Question: I've got an image that I want to display as it does on the x-axis but I don't want the repeating property on the y-axis:

The I'd like the image to be displayed not as the background since I want another image as the background image. Is that possible and if yes, how?
My CSS and HTML are:
'''
BODY {background-image: url(/welcome/static/images/register_top2.png); background-position: center top; repeat-x; no repeat-y }
#content {
width: 700px ;
margin: 180 auto;
}
#content-container {
width: 700px ;
margin-left: 180px;
}
#image-logo {
float: right;
}
.has_errors { border: 1px solid #ff0000 }
.errors {color: #ff0000;}
<!DOCTYPE hml>
<html>
<head> <link rel="stylesheet" href="/welcome/static/css/register.css"/>
<STYLE TYPE="text/css">
</STYLE>
<title>{% trans %}Register new distributor{% endtrans %}</title> <script type="text/javascript" src="/welcome/static/js/jquery-1.7.1.js"></script>
<script type="text/javascript" src="/welcome/static/js/jquery.popupWindow.js"></script>
</head>
<body>
<div id="content"><img src="/welcome/static/images/reg-reg3.gif">
<div id="content-container">
<form action="{{action}}" method="post">
<table><tr><td>
<label>{% trans %}Soc security number{% endtrans %}</label></td><td>{{ form.soc_sec(size='10', maxlength='10')}}({% trans %}YYMMDDXXXX{% endtrans %})</td></tr>
{% if form.soc_sec.errors %}<tr><td></td><td> <div class="red">
<ul class="errors">{% for error in form.soc_sec.errors %}<li>{{ error }}</li>{% endfor %}</ul></div></td></tr>
{% endif %}
<tr><td>
<label for="start">{% trans %}Your sponsor's ID{% endtrans %}</label></td><td>
<input id="log1" {% if form.sponsor_id.errors %}class="has_errors "{% endif %} maxlength="3" name="sponsor_id-log1" size="3" type="text" value="{% if form.sponsor_id.log1.data %}{{form.sponsor_id.log1.data}}{% endif %}" />
<input id="log2" {% if form.sponsor_id.errors %}class="has_errors "{% endif %} maxlength="3" name="sponsor_id-log2" size="3" type="text" value="{% if form.sponsor_id.log2.data %}{{form.sponsor_id.log2.data}}{% endif %}" />
<input id="log3" {% if form.sponsor_id.errors %}class="has_errors "{% endif %} maxlength="3" name="sponsor_id-log3" size="3" type="text" value="{% if form.sponsor_id.log3.data %}{{form.sponsor_id.log3.data}}{% endif %}" />
<input id="log4" {% if form.sponsor_id.errors %}class="has_errors "{% endif %} maxlength="3" name="sponsor_id-log4" size="3" type="text" value="{% if form.sponsor_id.log4.data %}{{form.sponsor_id.log4.data}}{% endif %}" />
(<a class="open_dialog" href="/static/sponsor-id.html">{% trans %}What is a sponsor ID{% endtrans %}?</a>)</td><td></tr>
{% if form.sponsor_id.log1.errors %}
<tr><td></td><td> <div class="red">
<ul class="errors">{% for error in form.sponsor_id.log1.errors %}<li>{{ error }}</li>{% endfor %}</ul></div></td></tr>
{% endif %}
<tr><td>
<label>Email</label></td><td> {{ form.email(size='22', maxlength='60')}} </td></tr>
{% if form.email.errors %}<tr><td></td><td> <div class="red">
<ul class="errors">{% for error in form.email.errors %}<li>{{ error }}</li>{% endfor %}</ul></div></td></tr>
{% endif %}
<tr><td>
<label>{% trans %}First name{% endtrans %}</label></td><td>{{ form.firstname(size='22', maxlength='60')}}</td></tr>
{% if form.firstname.errors %}<tr><td></td><td> <div class="red">
<ul class="errors">{% for error in form.firstname.errors %}<li>{{ error }}</li>{% endfor %}</ul></div></td></tr>
{% endif %}
<tr><td>
<label>{% trans %}Last name{% endtrans %}</label></td><td>{{ form.lastname(size='22', maxlength='60')}}</td></tr>
{% if form.lastname.errors %}<tr><td></td><td> <div class="red">
<ul class="errors">{% for error in form.lastname.errors %}<li>{{ error }}</li>{% endfor %}</ul></div></td></tr>
{% endif %}
<tr>
<td>
<label>{% trans %}Address{% endtrans %}</label></td><td>{{ form.address(size='22', maxlength='60')}}</td></tr>
{% if form.address.errors %}<tr><td></td><td> <div class="red">
<ul class="errors">{% for error in form.address.errors %}<li>{{ error }}</li>{% endfor %}</ul></div></td></tr>
{% endif %}
<tr><td>
<label>{% trans %}Zip code{% endtrans %}</label></td><td>{{ form.zipcode(size='22', maxlength='60')}}</td></tr>
{% if form.zipcode.errors %}<tr><td></td><td> <div class="red">
<ul class="errors">{% for error in form.zipcode.errors %}<li>{{ error }}</li>{% endfor %}</ul></div></td></tr>
{% endif %}
<tr><td>
<label>{% trans %}City{% endtrans %}</label></td><td>{{ form.city(size='22', maxlength='60')}}</td></tr>
{% if form.city.errors %}<tr><td></td><td> <div class="red">
<ul class="errors">{% for error in form.city.errors %}<li>{{ error }}</li>{% endfor %}</ul></div></td></tr>
{% endif %}
<tr><td>
<label>{% trans %}Phone{% endtrans %}</label></td><td>{{ form.phone(size='22', maxlength='60')}}</td></tr>
{% if form.phone.errors %}<tr><td></td><td> <div class="red">
<ul class="errors">{% for error in form.phone.errors %}<li>{{ error }}</li>{% endfor %}</ul></div></td></tr>
{% endif %}
</table>
<button>{% trans %}Next{% endtrans %}</button>
</form> </div>
<img id="image-logo" src="/welcome/static/images/snabbreg002.jpg" />
</div><script type="text/javascript">
$('.open_dialog').popupWindow({
height:500,
width:700,
top:325,
left:400
});
</script>
</body>
</html>
'''
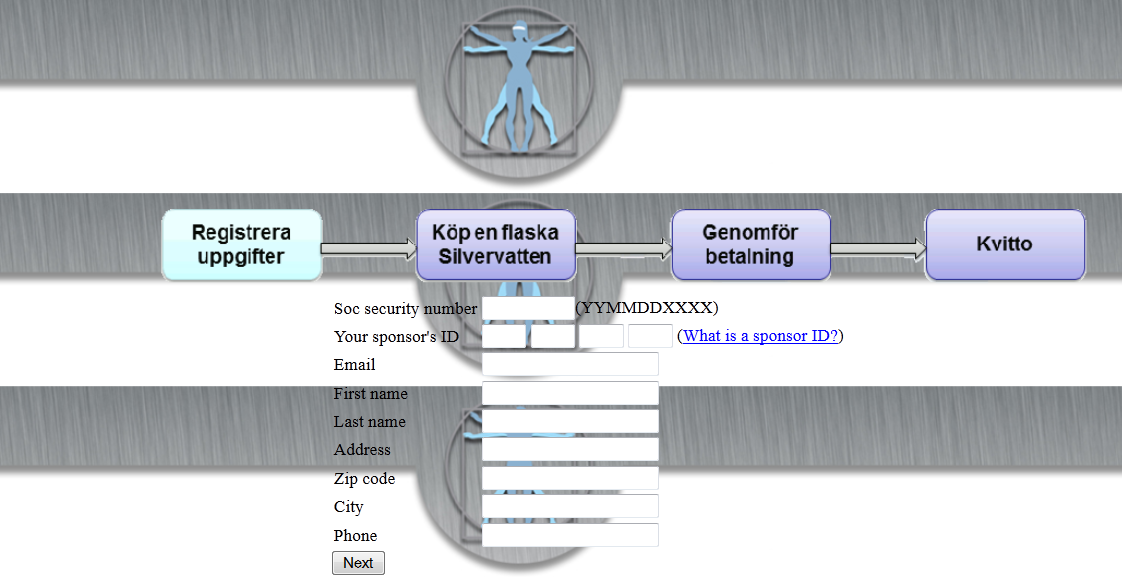
Answer: Write like this:
'''
body {
background-image: url(/welcome/static/images/register_top2.png);
background-position: center top;
background-repeat:repeat-x;
}
'''
OR you can write like this also:
'''
body {
background: url(/welcome/static/images/register_top2.png) center top repeat-x;
}
'''